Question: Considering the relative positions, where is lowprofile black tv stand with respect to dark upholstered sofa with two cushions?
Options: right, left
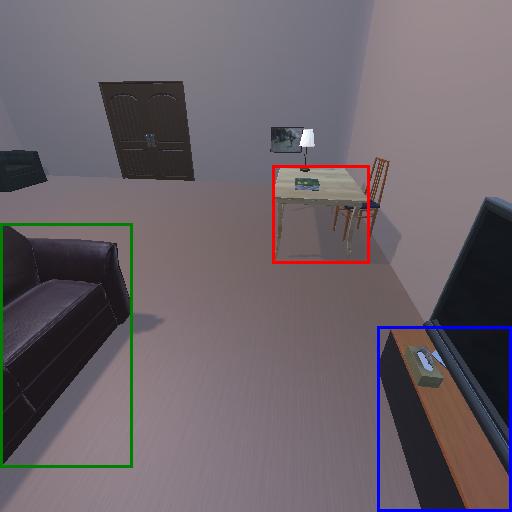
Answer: right